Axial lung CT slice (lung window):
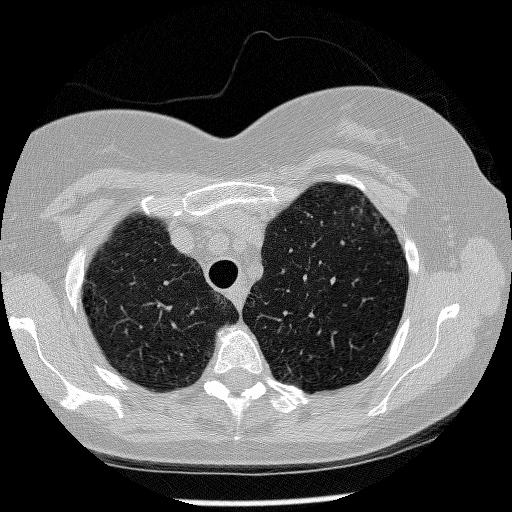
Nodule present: no